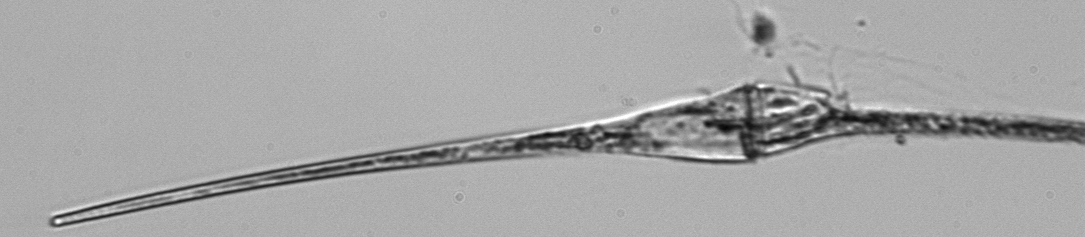
Label: Tripos_fusus